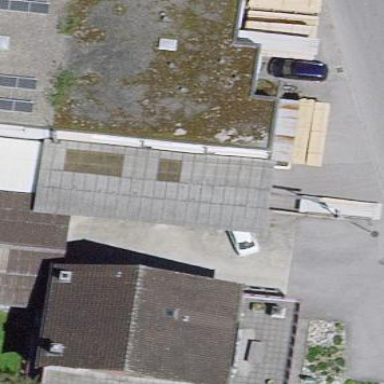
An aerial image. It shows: View of roof of building.